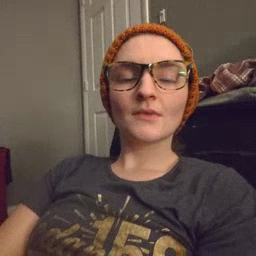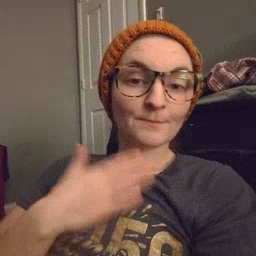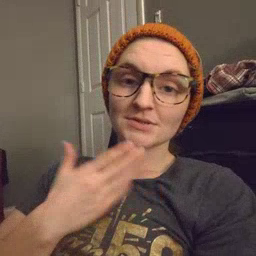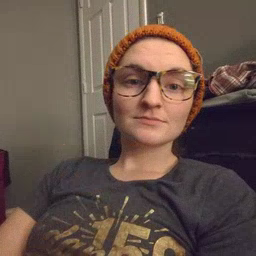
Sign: happy